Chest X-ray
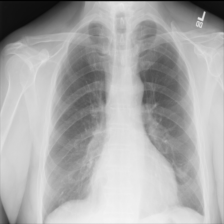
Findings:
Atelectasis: negative
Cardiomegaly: negative
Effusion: negative
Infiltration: negative
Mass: negative
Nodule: negative
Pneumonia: negative
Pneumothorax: negative
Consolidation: negative
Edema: negative
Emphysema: negative
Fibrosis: negative
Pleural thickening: negative
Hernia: negative